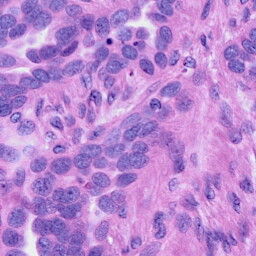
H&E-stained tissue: Ovarian